Question: I have an android application that requires VPN. My users will be using Galaxy Note 3's and will be using the built in "VPN Client" (com.ipsec.vpnclient). I need to find a way to launch this application from my application, in the instance of the VPN dropping. I've already figured out a way to determine if the VPN dropped, but I still need a way to launch the application.
Thanks to help from @Muthu I was able to get it working with the following method.
'''
final Intent intent = new Intent("android.intent.action.VIEW");
intent.setComponent(new ComponentName("com.ipsec.vpnclient", "com.ipsec.vpnclient.MainActivity"));
'''
To add to the confusion, I am easily able to add a shortcut to the activity ('com.ipsec.vpnclient.MainActivity') via another Launcher like ADW or Nova. I also tried using 'com.ipsec.vpnclient.MainActivity' instead of 'com.ipsec.vpnclient' in the method below, to no avail.
'''
Intent intent = getPackageManager().getLaunchIntentForPackage("com.ipsec.vpnclient");
intent.addFlags(Intent.FLAG_ACTIVITY_NEW_TASK);
startActivity(intent);
'''
The above method works with other packages, but I can't seem to get this one to launch.
Here is the application when viewed in <URL>.

Any ideas on how to launch this application programmatically?
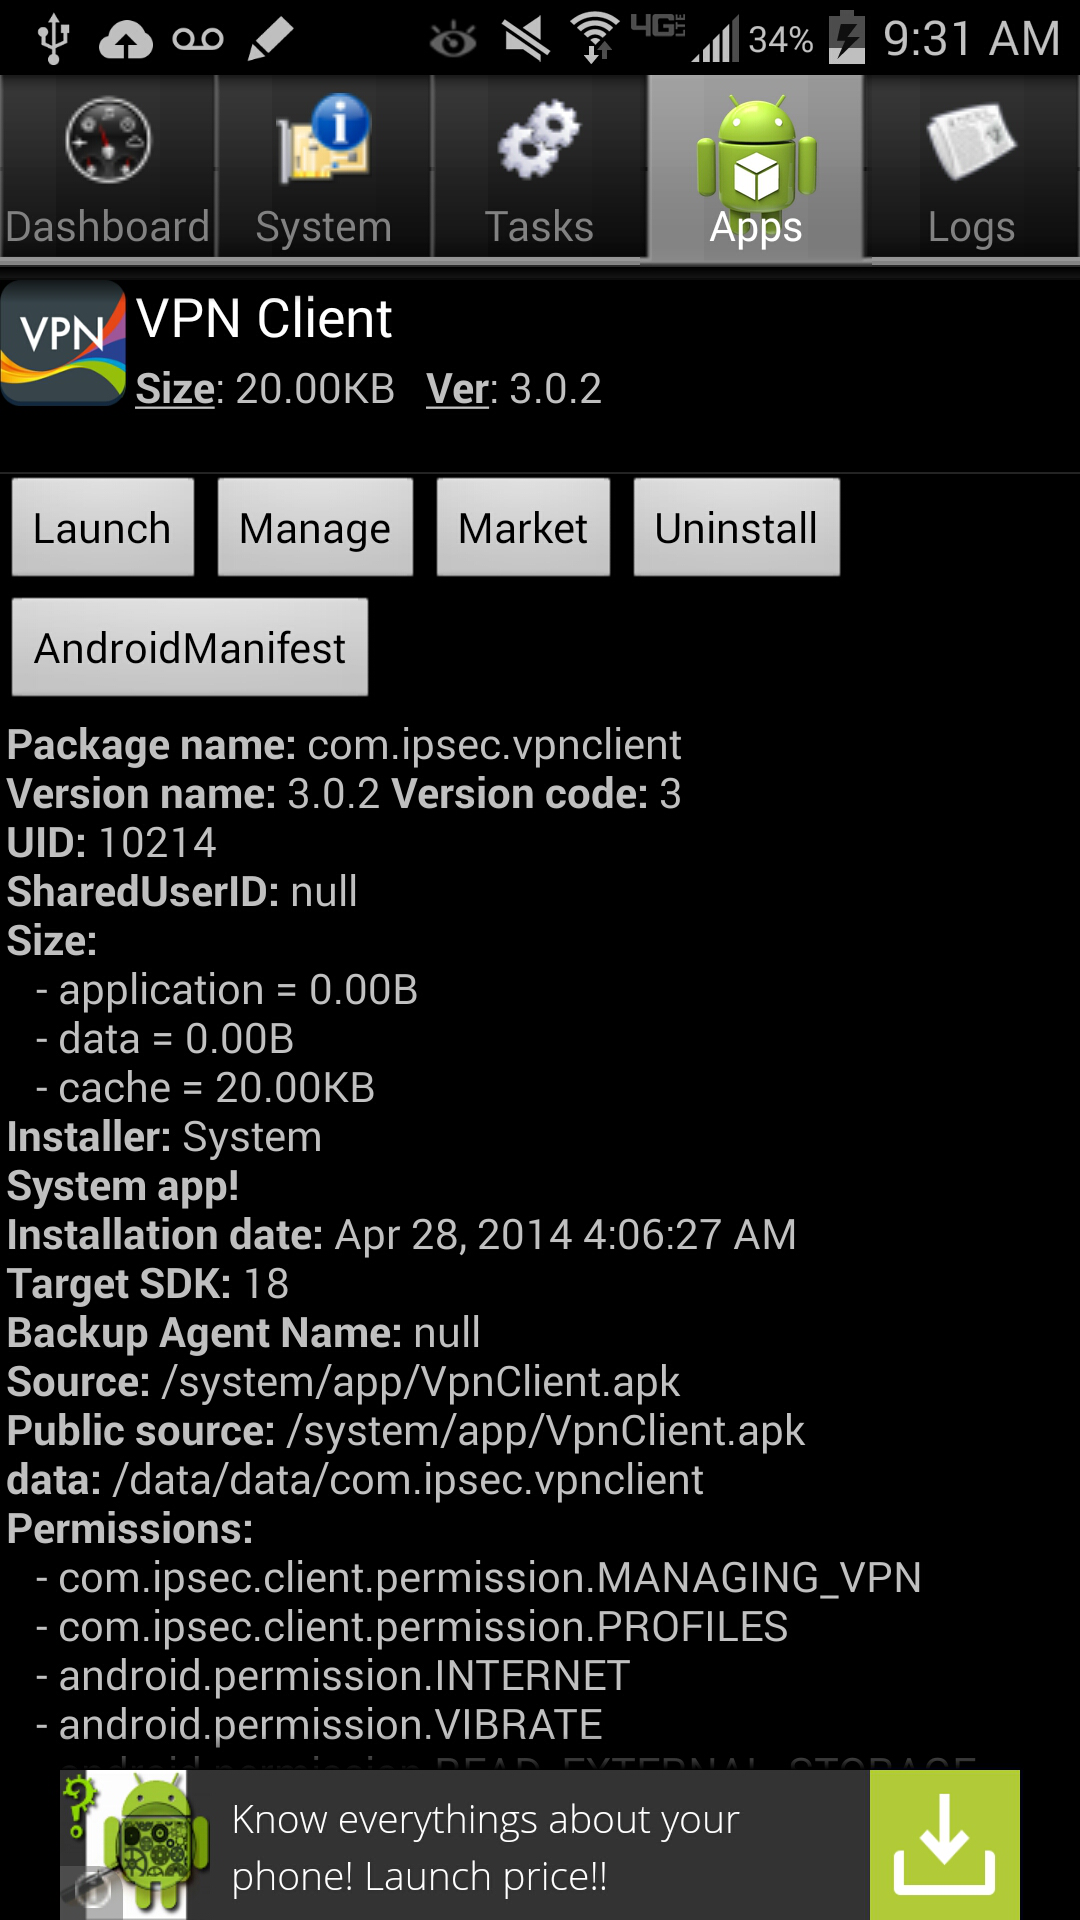
Answer: You can Start any installed application by using intent. in your case like this
'''
Intent LaunchVPN = getPackageManager().getLaunchIntentForPackage("com.ipsec.vpnclient");
startActivity( LaunchVPN );
'''
Edit
You can open pre installed apps that can be found inside settings page by
'''
final Intent i = new Intent("android.intent.action.VIEW");
i.setComponent(new ComponentName("com.android.settings","com.android.settings.InstalledAppDetails"));
startActivity(i);
'''